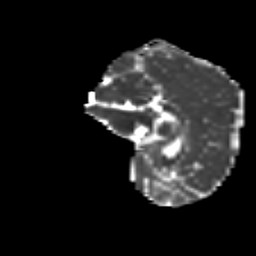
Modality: MD
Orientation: sagittal
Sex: female
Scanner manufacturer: siemens
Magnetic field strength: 3 T
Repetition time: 5 s
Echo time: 0.071 s